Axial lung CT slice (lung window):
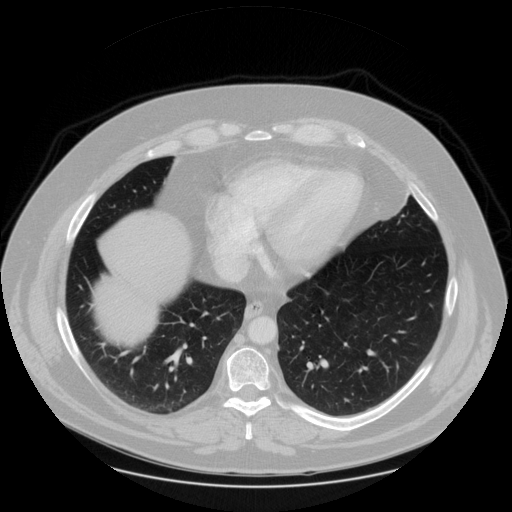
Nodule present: no